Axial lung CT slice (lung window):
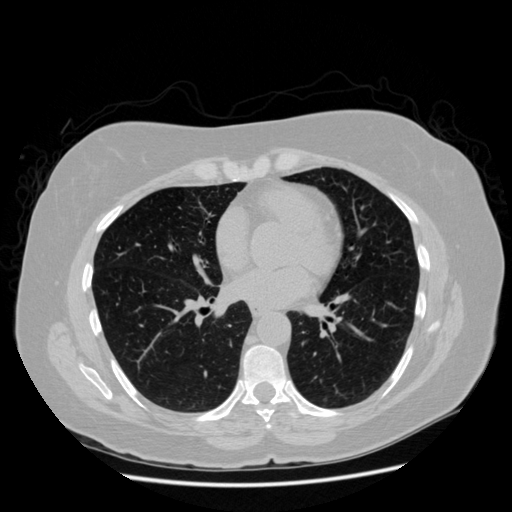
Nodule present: no